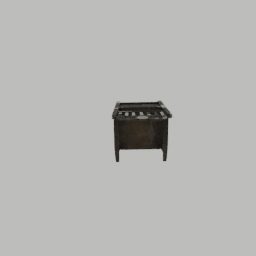
Label: furniture